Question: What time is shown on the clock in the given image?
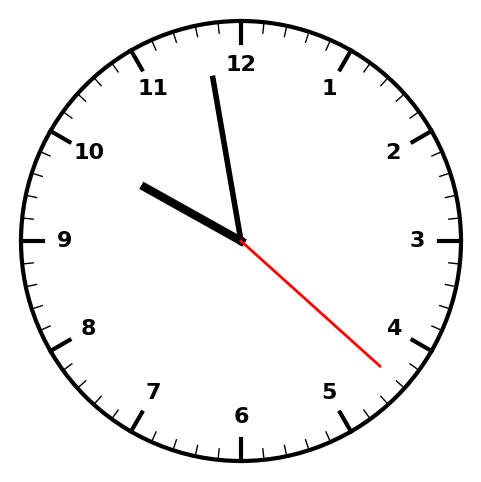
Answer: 09:58:22